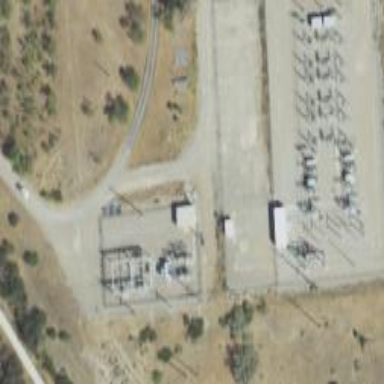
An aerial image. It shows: Power substation.